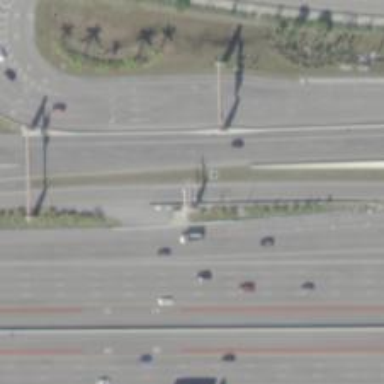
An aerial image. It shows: Toll gantry on the road.